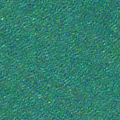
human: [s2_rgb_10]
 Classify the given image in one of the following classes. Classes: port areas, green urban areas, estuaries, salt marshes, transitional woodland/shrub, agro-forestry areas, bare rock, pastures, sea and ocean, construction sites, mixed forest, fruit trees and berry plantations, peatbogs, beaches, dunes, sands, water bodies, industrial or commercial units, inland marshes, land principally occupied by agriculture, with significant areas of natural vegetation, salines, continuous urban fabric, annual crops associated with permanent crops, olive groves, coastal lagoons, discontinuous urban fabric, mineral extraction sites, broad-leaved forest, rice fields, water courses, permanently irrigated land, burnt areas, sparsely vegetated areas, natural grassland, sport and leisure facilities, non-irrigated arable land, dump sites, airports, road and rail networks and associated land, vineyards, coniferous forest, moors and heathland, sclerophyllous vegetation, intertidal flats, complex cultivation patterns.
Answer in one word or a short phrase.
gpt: sea and ocean